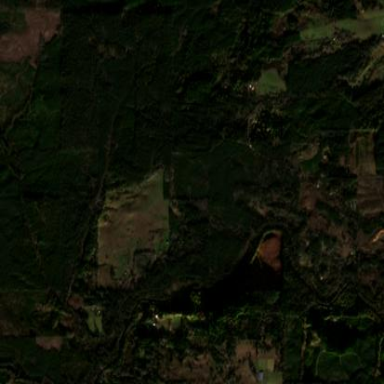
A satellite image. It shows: Forest area.